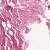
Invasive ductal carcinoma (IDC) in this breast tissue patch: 0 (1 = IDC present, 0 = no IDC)